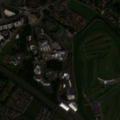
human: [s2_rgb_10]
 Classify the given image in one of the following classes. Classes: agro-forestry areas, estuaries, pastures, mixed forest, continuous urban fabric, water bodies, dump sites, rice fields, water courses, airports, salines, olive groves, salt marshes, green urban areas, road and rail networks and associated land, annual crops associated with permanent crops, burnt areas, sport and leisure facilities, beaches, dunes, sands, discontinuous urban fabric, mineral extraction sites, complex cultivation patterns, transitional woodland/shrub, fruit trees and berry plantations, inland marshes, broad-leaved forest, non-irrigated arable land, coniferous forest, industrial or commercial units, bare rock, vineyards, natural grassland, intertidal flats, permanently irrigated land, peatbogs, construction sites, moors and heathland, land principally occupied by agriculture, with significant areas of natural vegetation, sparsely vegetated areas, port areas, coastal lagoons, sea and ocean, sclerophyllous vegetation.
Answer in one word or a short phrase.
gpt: discontinuous urban fabric, industrial or commercial units, road and rail networks and associated land, sport and leisure facilities